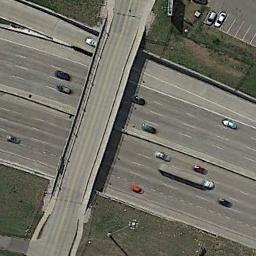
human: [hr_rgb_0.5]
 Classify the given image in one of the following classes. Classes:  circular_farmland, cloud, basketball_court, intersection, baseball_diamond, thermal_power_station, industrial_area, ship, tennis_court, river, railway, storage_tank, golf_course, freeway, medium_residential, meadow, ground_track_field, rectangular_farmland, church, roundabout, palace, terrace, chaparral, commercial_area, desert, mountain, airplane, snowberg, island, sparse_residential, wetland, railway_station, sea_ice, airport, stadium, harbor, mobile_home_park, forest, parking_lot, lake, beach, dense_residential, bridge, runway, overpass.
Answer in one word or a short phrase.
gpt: overpass